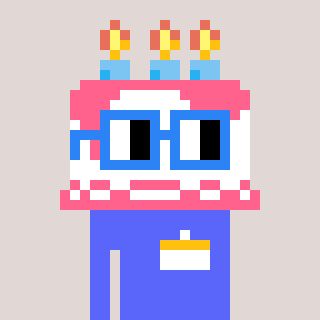
a pixel art character with square blue glasses, a cake-shaped head and a purple-colored body on a warm background